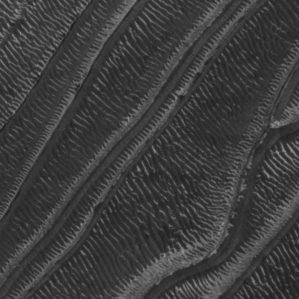
Label: frost